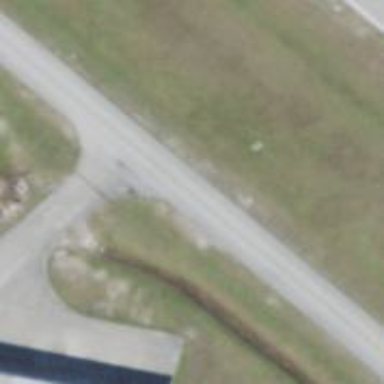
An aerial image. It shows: Image of taxiway at airport.